Field crop: maize
Growth stage: 2
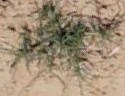
Species: salsola